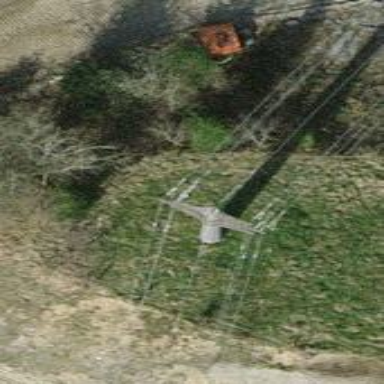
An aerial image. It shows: Power line is depicted.